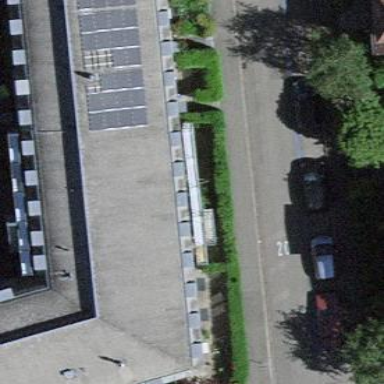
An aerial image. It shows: Terrace building.